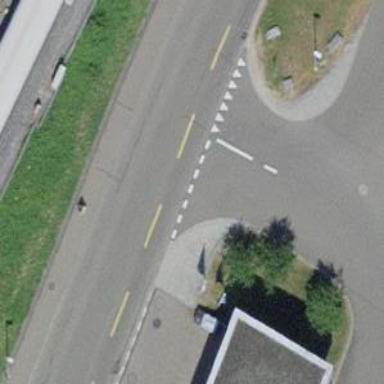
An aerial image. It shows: Road with "give way" sign.